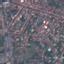
Land use / land cover class: Residential